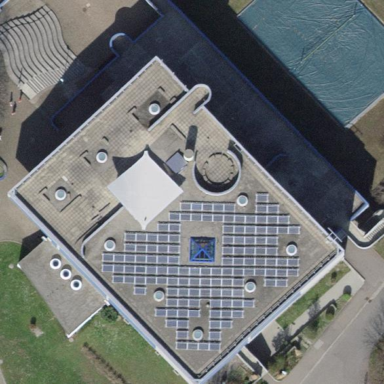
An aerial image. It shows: School building.